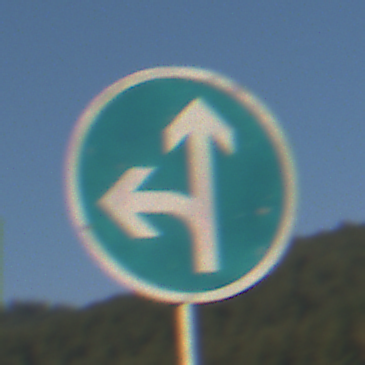
Verkehrszeichen: VorgeschriebeneFahrtrichtungGeradeausOderLinks
Umgebung: Outdoor, Nature
Tageszeit: MorningAfternoon
Wetter: PartlyCloudy
Licht: Natural
Jahreszeit: NotSpecified
Kontrast: HighContrast